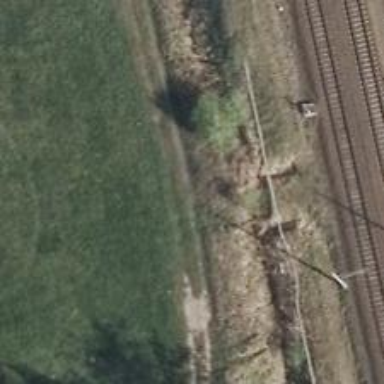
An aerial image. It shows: Track with very rough surface.